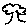
Label: tree